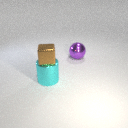
large cyan metal cylinder to the left of large purple metal sphere